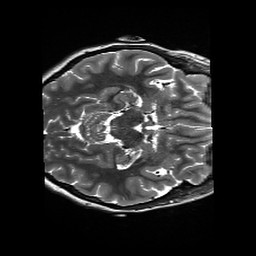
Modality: T2w
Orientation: axial
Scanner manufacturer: siemens
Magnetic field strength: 3 T
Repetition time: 13.52 s
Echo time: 0.088 s